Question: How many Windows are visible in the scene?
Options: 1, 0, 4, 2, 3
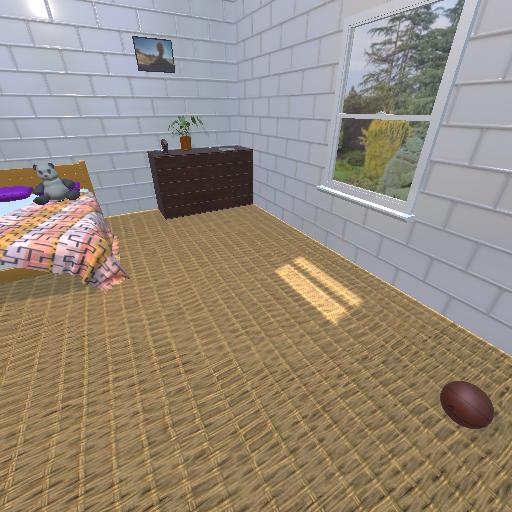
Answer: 1